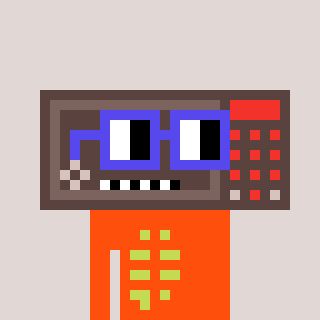
a pixel art character with square blue glasses, a wallsafe-shaped head and a orange-colored body on a warm background